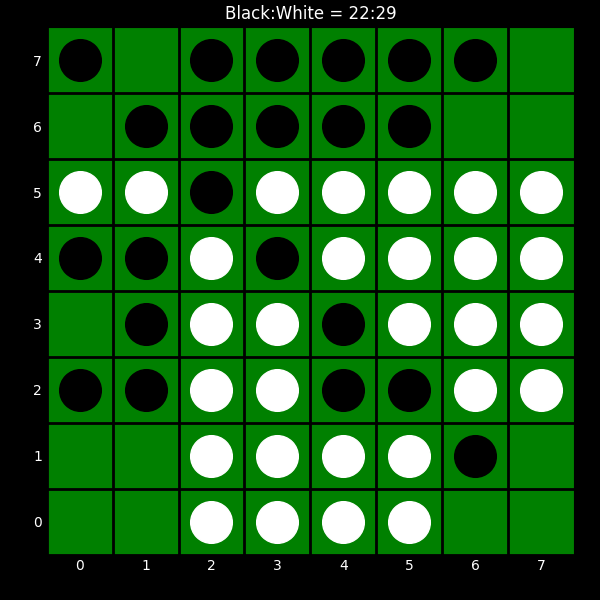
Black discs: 22
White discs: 29